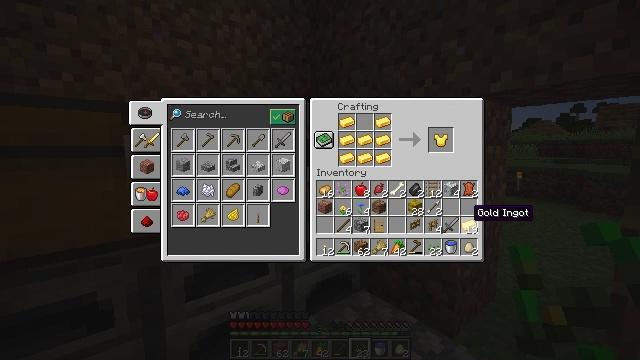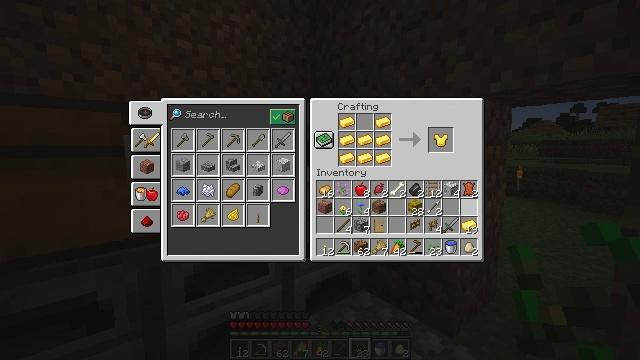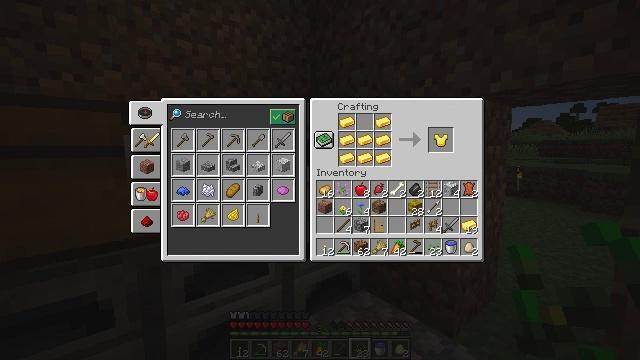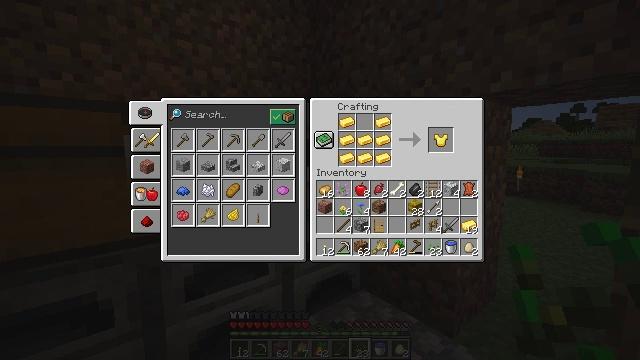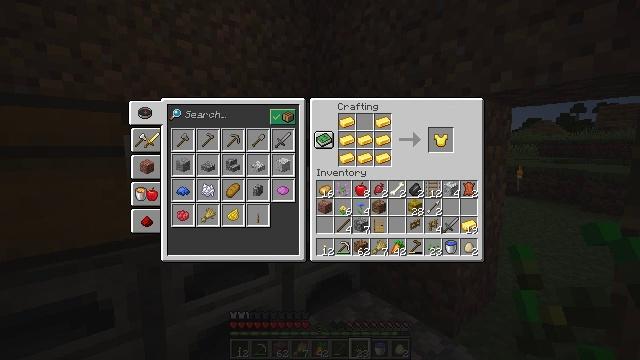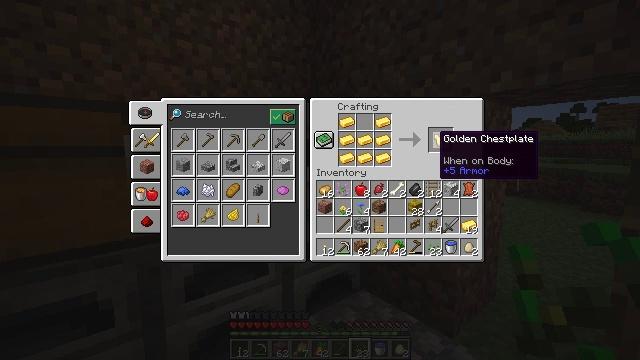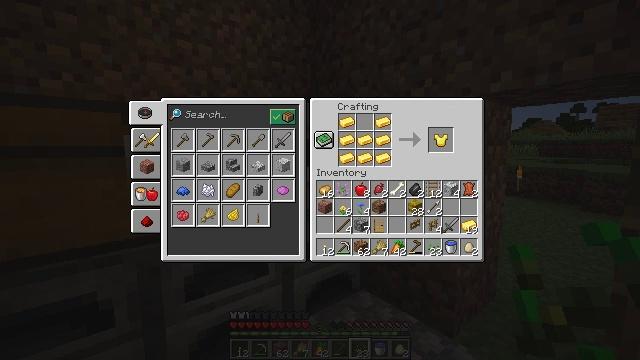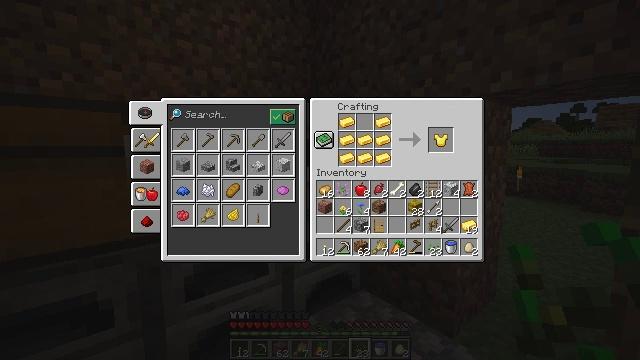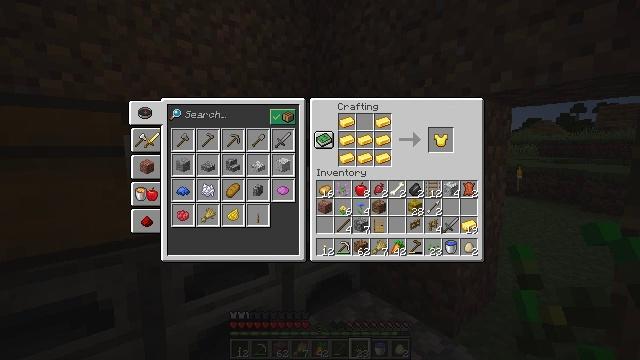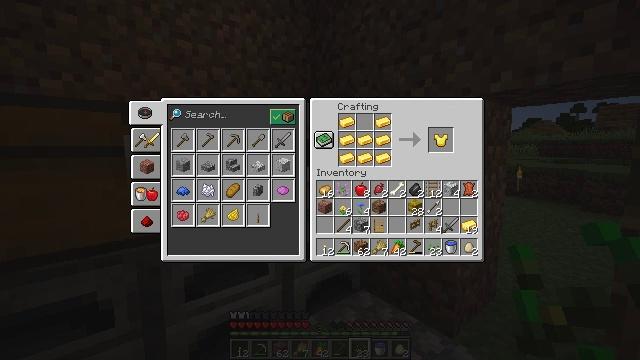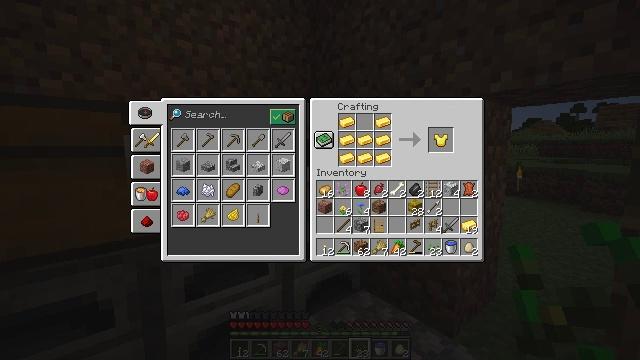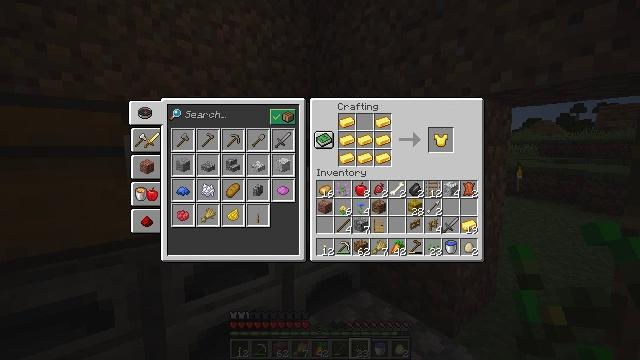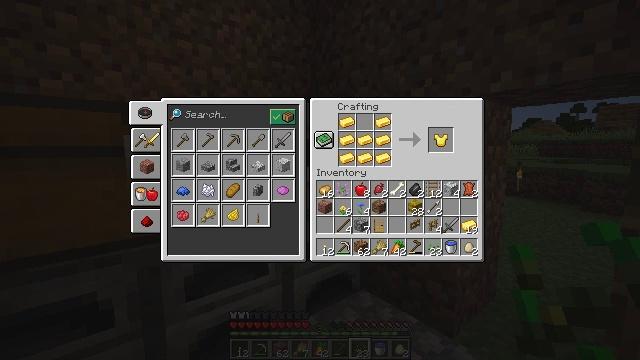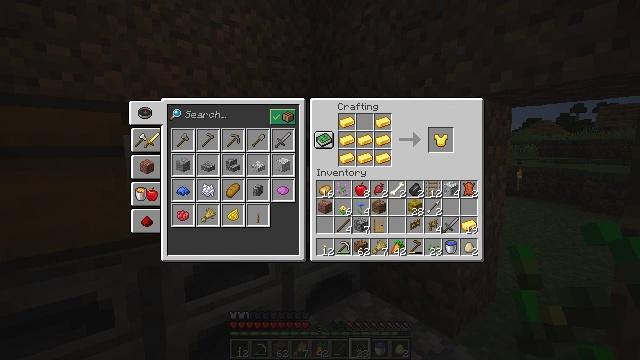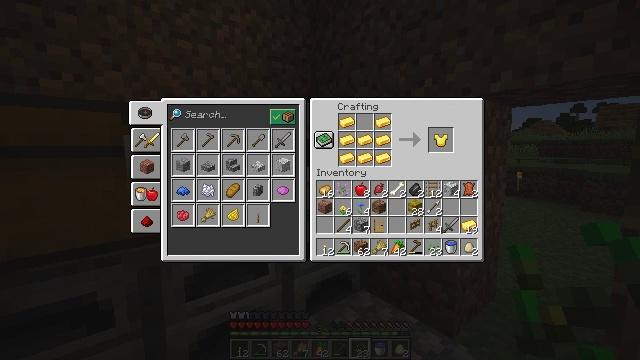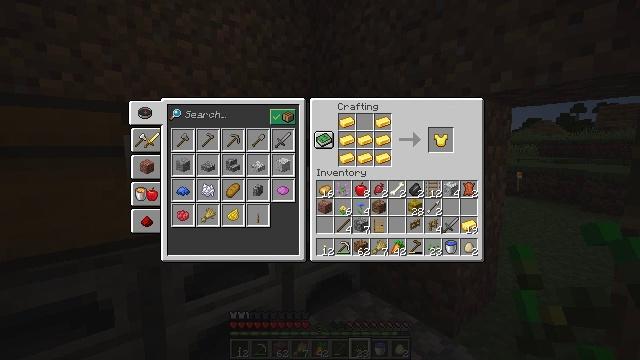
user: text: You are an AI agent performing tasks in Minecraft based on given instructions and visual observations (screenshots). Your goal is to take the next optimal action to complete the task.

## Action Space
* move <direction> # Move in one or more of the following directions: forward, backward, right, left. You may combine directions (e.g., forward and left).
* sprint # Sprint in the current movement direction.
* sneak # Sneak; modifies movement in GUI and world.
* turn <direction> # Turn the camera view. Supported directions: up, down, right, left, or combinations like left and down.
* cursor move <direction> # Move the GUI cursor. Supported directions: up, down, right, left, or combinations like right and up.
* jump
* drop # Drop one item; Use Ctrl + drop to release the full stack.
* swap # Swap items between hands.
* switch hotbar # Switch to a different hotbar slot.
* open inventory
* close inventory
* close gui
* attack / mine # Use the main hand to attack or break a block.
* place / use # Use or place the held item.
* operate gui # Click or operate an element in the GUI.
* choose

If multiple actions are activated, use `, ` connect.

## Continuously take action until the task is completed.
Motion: motion action
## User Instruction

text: Craft a golden chestplate using the crafting table.
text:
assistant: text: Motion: turn up
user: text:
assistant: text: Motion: turn left and up
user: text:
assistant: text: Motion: turn left and up
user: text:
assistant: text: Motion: no_op
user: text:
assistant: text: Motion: no_op
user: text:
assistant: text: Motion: no_op
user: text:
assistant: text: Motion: no_op
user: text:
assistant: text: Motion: no_op
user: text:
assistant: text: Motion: no_op
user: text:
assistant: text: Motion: no_op
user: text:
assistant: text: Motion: no_op
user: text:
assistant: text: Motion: attack / mine
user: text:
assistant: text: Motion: attack / mine
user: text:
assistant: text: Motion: attack / mine
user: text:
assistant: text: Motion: no_op
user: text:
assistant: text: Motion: no_op
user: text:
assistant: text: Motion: no_op
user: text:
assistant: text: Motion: no_op
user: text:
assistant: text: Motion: no_op
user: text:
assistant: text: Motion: attack / mine
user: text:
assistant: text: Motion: attack / mine
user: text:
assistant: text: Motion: attack / mine
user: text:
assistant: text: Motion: turn down, attack / mine
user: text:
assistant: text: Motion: turn down
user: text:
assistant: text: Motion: no_op